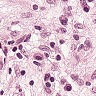
Metastatic tissue present: yes